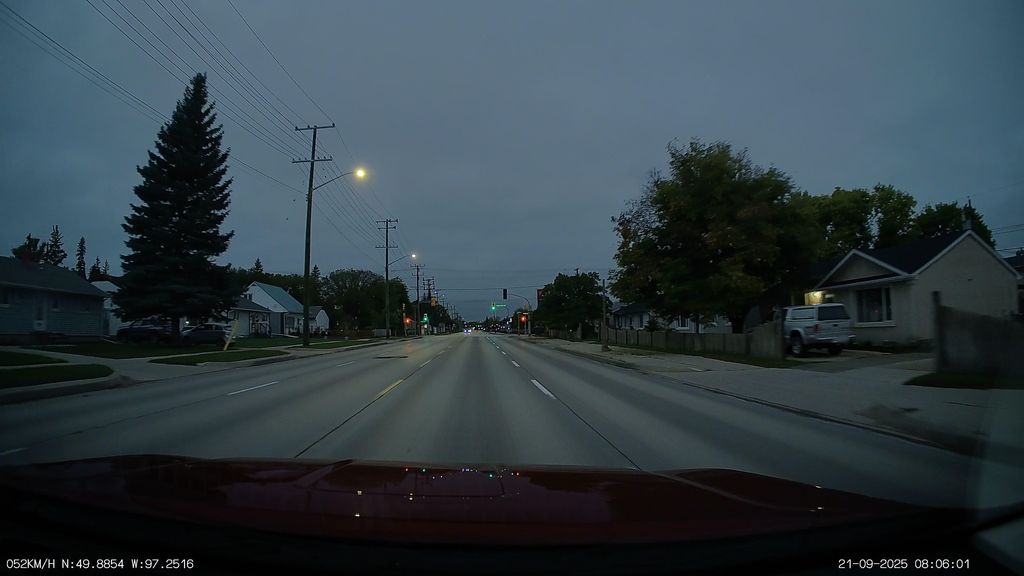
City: winnipeg